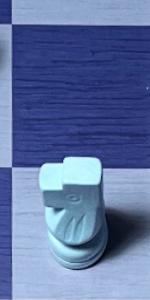
Label: Knight_White